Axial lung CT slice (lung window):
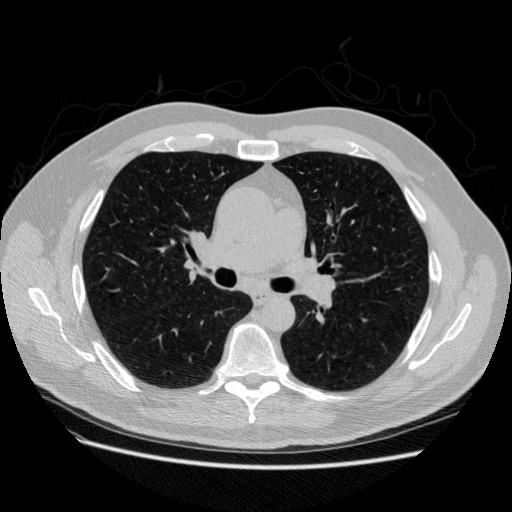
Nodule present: no